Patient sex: M
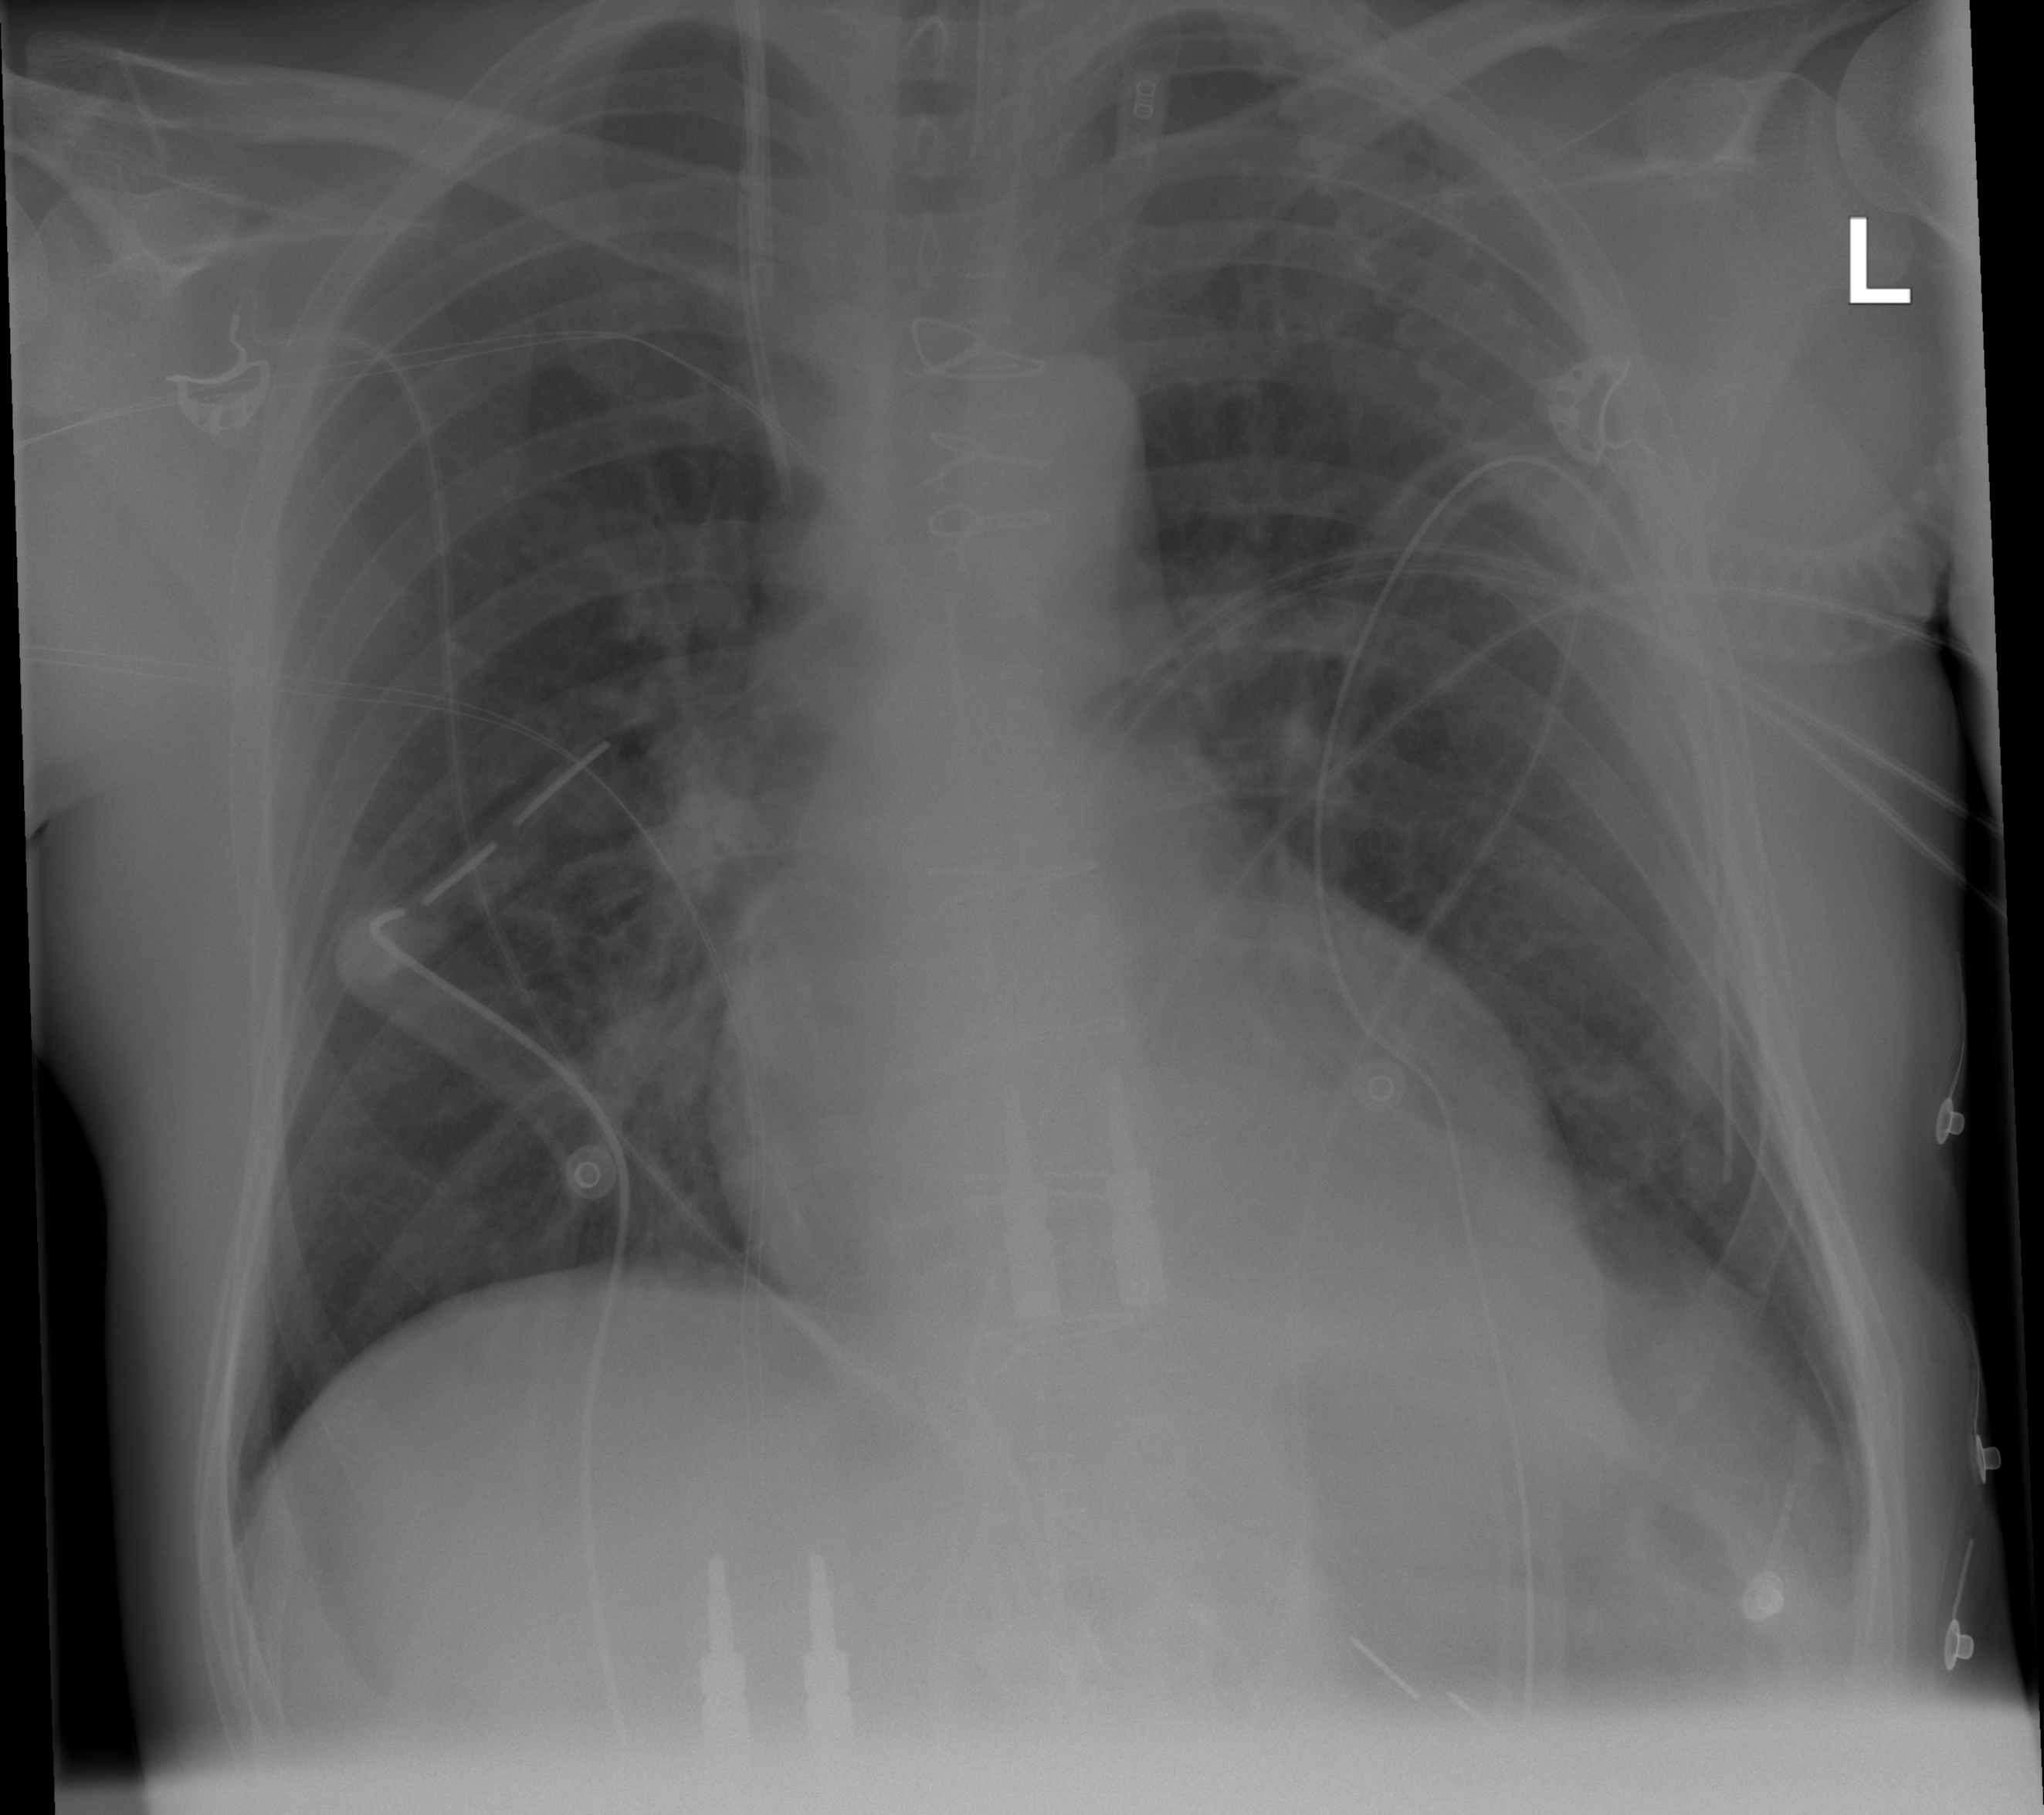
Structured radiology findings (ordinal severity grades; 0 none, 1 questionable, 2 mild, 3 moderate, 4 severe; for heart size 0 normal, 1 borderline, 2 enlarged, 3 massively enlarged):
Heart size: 1
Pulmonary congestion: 0
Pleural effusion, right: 0
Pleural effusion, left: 1
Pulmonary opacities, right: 0
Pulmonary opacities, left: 0
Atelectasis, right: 0
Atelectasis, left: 2